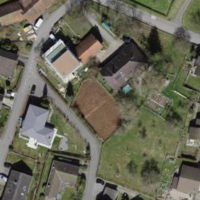
EUNIS habitat code: 54
Species observed at this site:
Lythrum salicaria